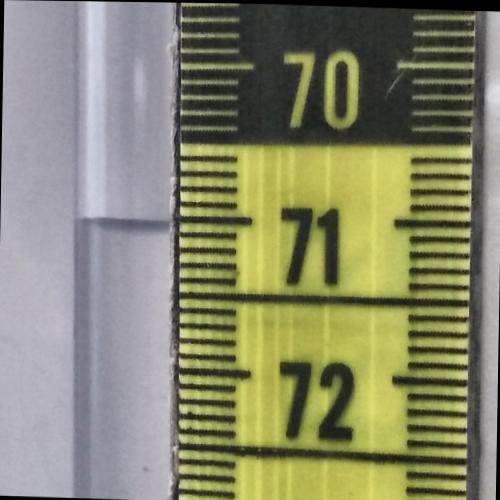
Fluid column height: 71.0 cm